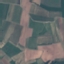
Land use / land cover: PermanentCrop